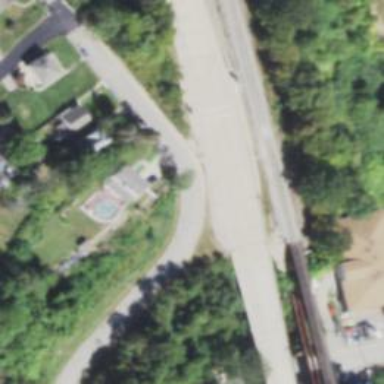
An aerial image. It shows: Busway bridge.